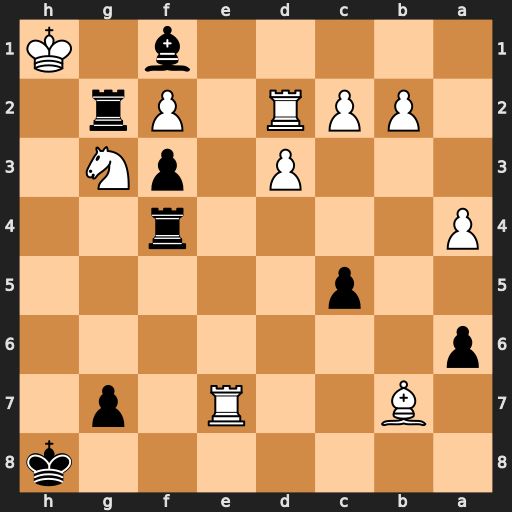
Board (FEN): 7k/1B2R1p1/p7/2p5/P4r2/3P1pN1/1PPR1Pr1/5b1K
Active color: b
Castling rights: -
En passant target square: -
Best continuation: Rh4#